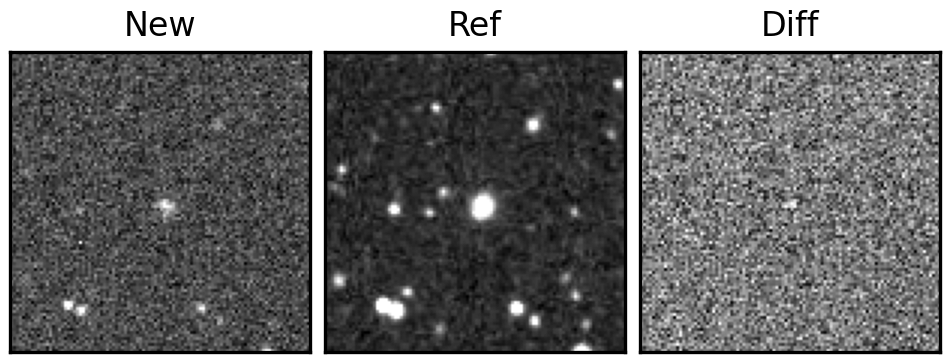
Label: real